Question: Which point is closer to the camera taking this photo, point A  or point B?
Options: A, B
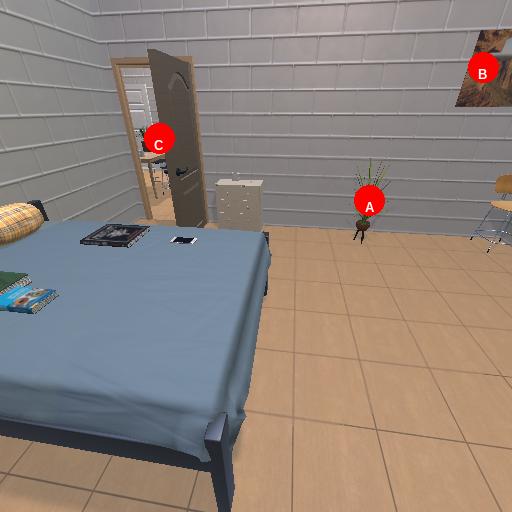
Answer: A